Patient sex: M
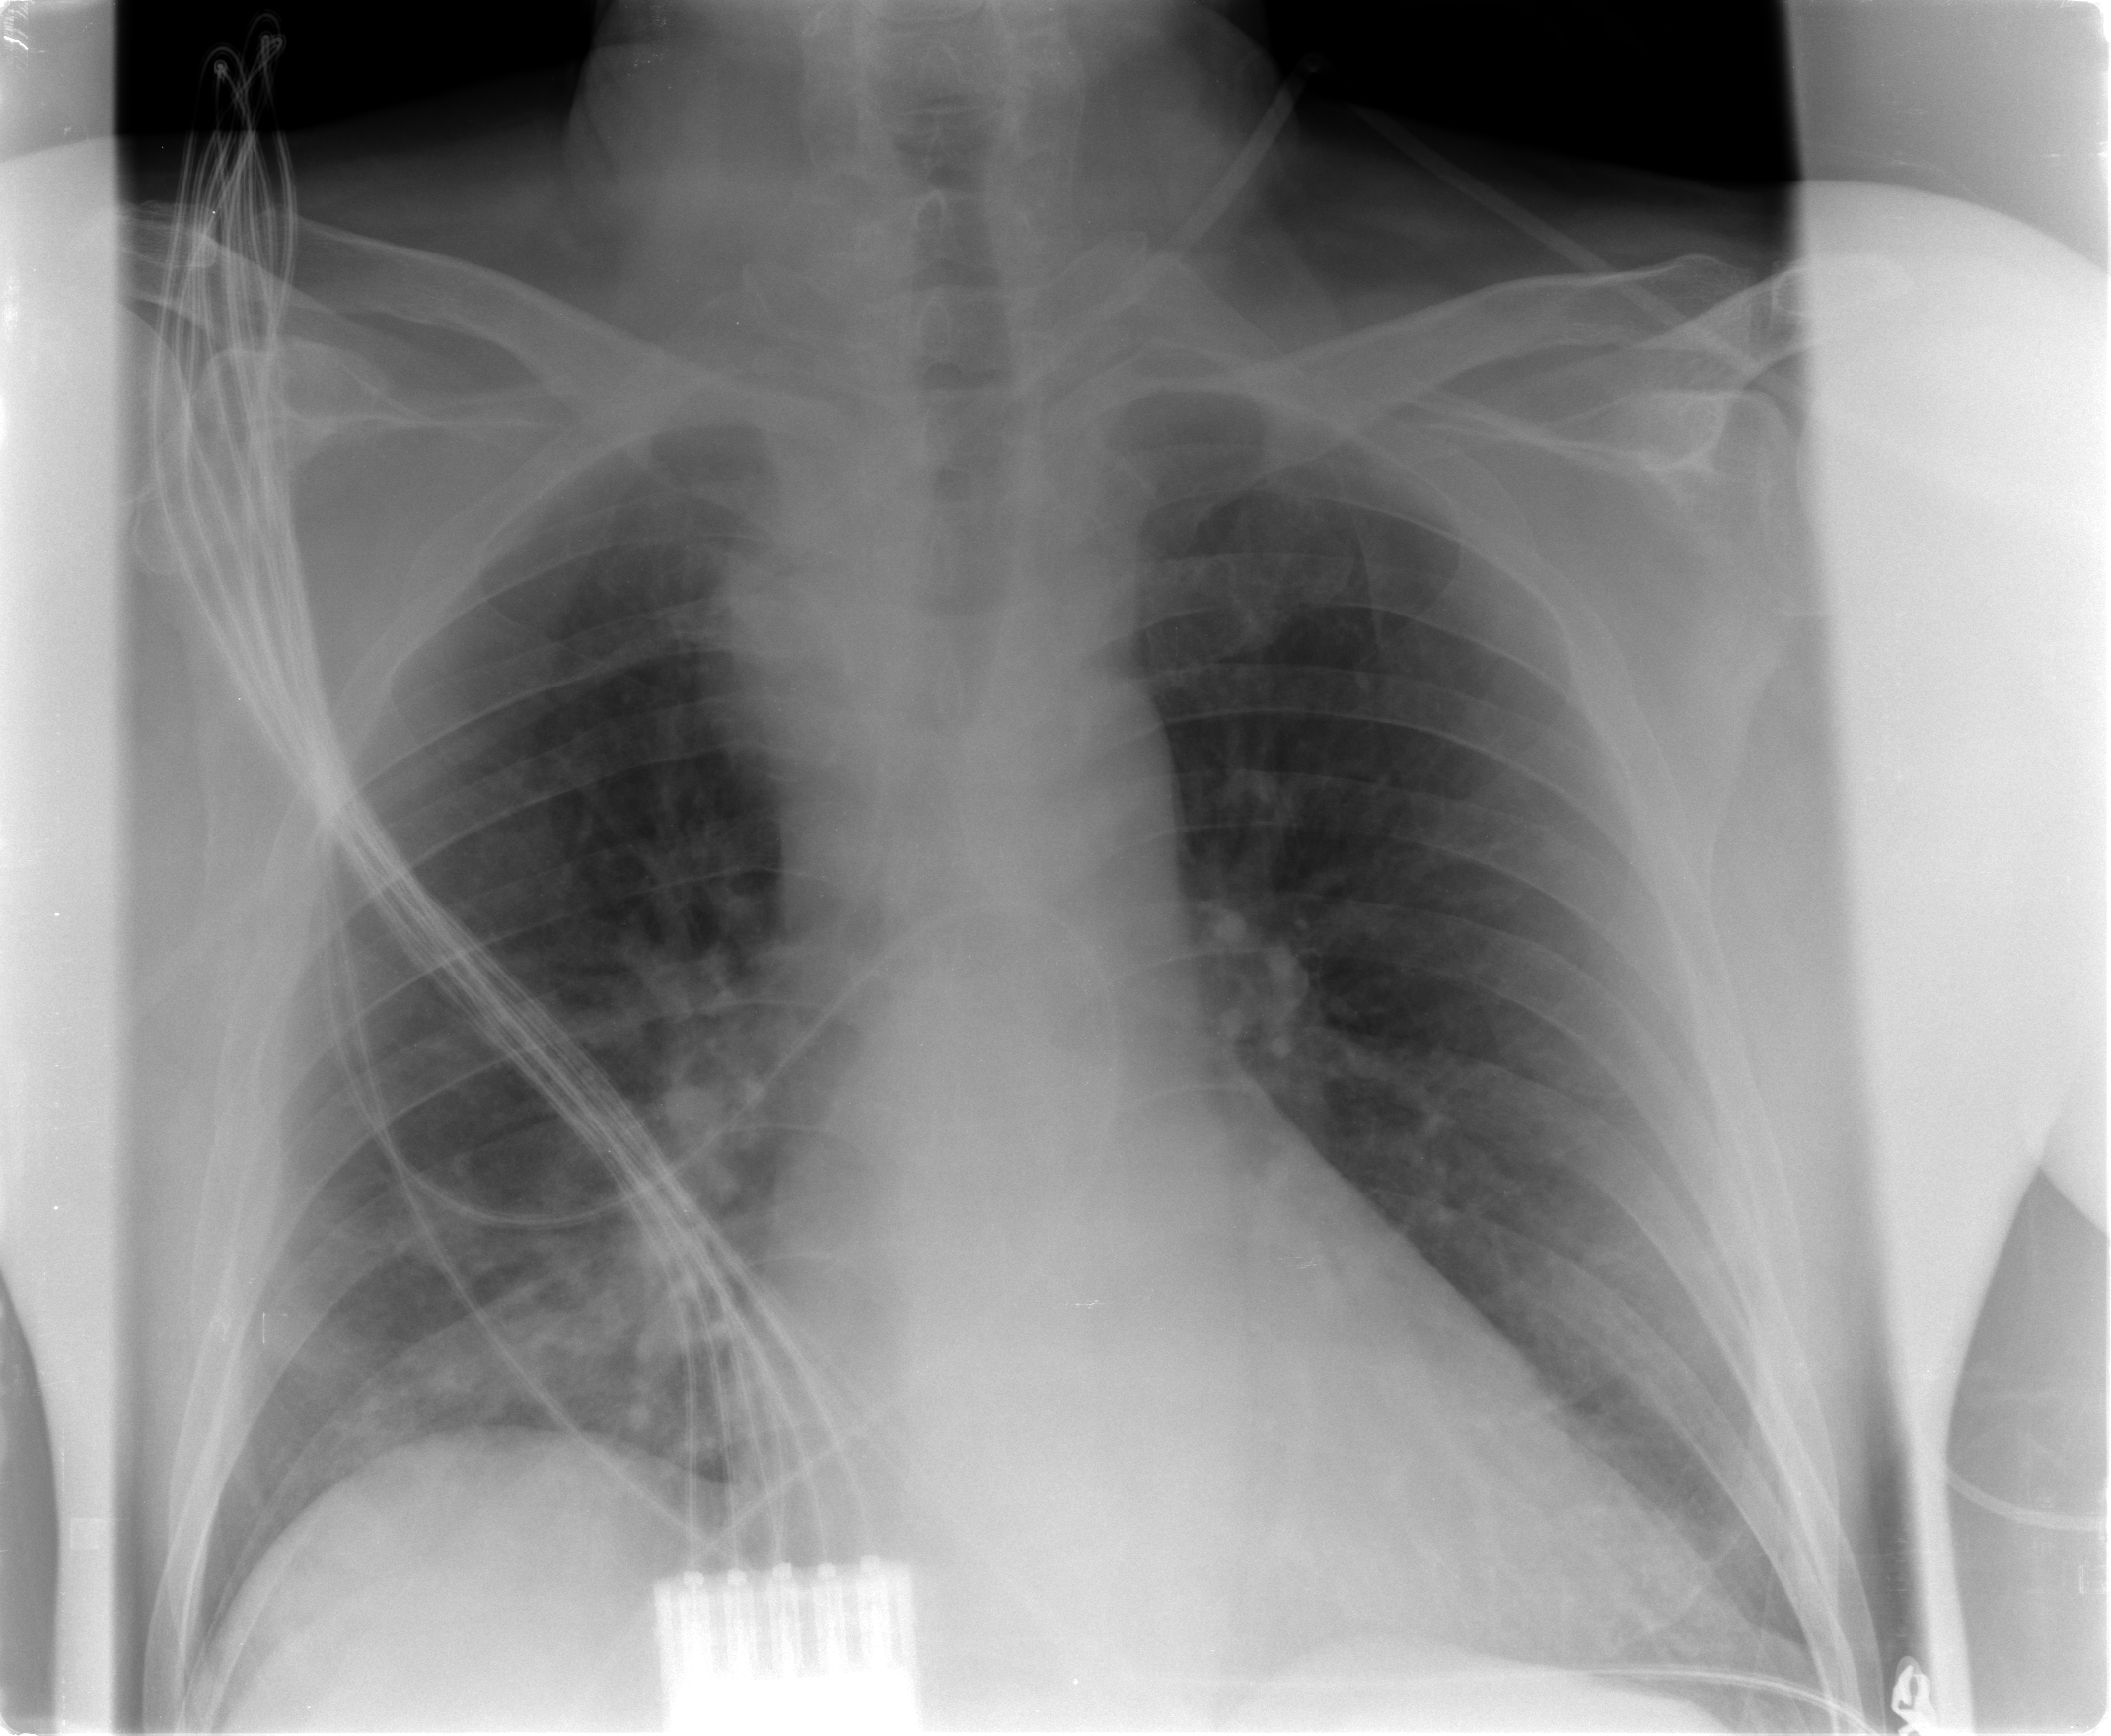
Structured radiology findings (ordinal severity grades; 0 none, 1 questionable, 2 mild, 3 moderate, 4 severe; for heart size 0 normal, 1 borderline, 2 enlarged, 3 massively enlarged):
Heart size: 2
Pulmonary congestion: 0
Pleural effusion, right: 0
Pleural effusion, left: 0
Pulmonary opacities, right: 2
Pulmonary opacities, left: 0
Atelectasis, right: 0
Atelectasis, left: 2